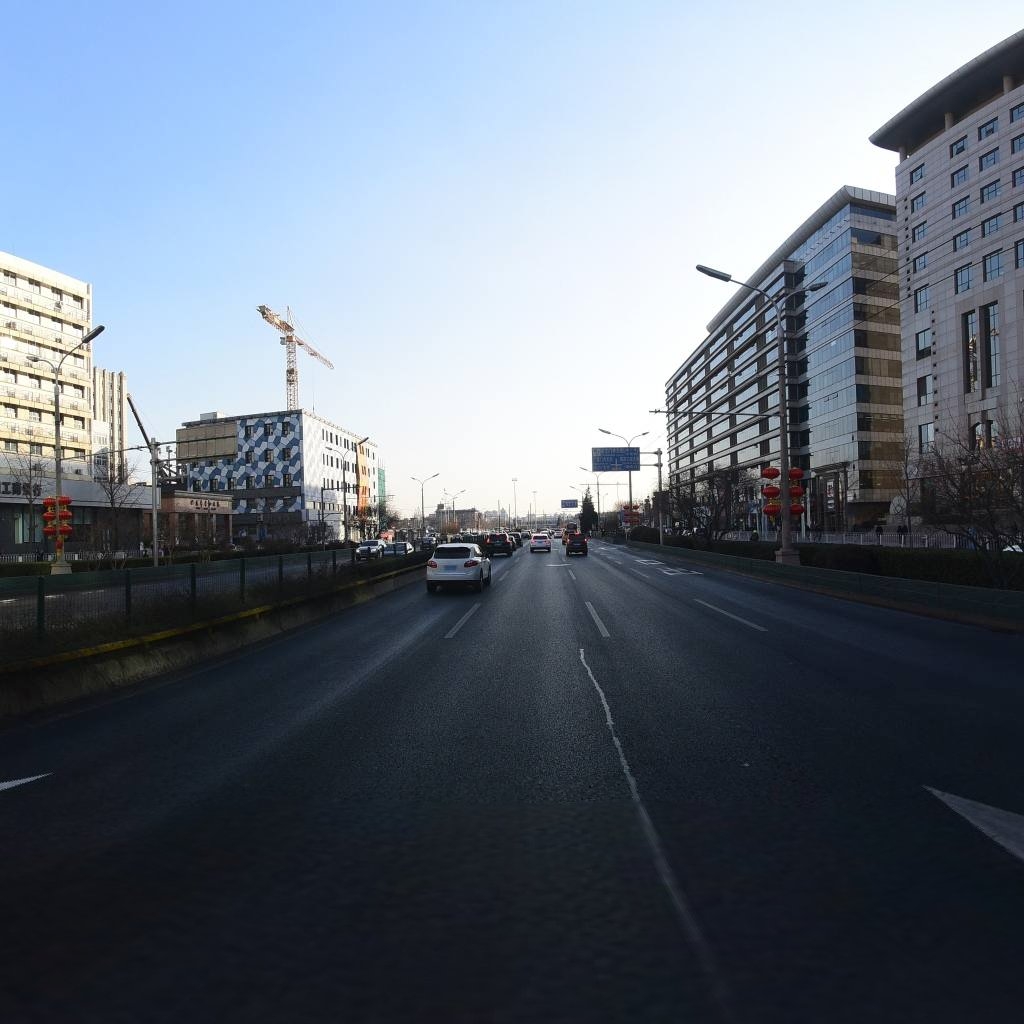
Region: Dongcheng
Road damage annotations: longitudinal patch